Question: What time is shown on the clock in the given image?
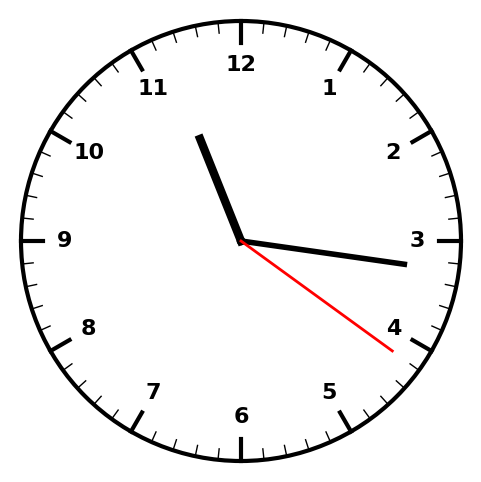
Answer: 11:16:21